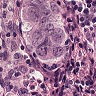
Metastatic tissue present: yes